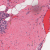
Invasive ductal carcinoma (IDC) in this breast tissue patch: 0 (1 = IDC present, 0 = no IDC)